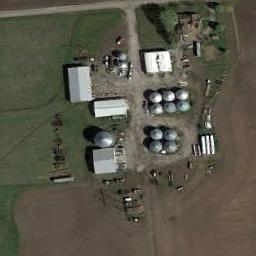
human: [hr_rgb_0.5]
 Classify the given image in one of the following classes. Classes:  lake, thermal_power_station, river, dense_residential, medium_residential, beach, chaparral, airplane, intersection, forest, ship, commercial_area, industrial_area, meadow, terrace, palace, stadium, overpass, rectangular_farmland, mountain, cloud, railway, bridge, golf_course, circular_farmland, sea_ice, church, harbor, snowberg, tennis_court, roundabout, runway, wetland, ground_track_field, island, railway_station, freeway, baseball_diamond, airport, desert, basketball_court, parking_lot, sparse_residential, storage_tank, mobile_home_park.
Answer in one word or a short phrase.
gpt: storage_tank